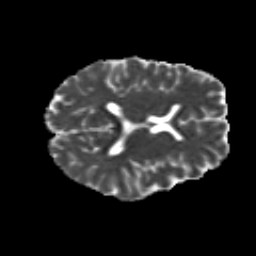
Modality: MD
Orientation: axial
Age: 21
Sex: female
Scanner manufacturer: siemens
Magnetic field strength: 3 T
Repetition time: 8.8 s
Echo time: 0.085 s